Current action and preconditions to check: trajectory_clear

Your task: For each precondition in the list above, predict whether it will hold at this action.

Consider the current scene as observed from the mobile robot's camera, and analyze the predicted future states of all dynamic agents (e.g., people, animals, vehicles, or any moving entities) within the NEXT SECOND.

IMPORTANT: Only answer "very likely" if you are absolutely certain—based on strong, clear evidence—that a dynamic agent will violate the precondition in the predicted future state. Do NOT answer "very likely" for unlikely, ambiguous, or low-probability risks.

Ask yourself for each precondition: Is there a high probability, with clear and convincing evidence, that the predicted future states of any dynamic agent will interfere with the predicted future state of the currently executing action within the NEXT SECOND, causing that precondition to fail?

Assess the risk level based on these predictions. Use "likely" or "very likely" if motions create a clear risk of interference.

Use "neutral" or "improbable" if agents are nearby but their predicted paths are clearly diverging or non-conflicting.

Failure Risk Categories: "very improbable", "improbable", "neutral", "likely", "very likely"

Answer Format: Output ONLY the probability_of_failure value from these categories: "very improbable", "improbable", "neutral", "likely", "very likely"

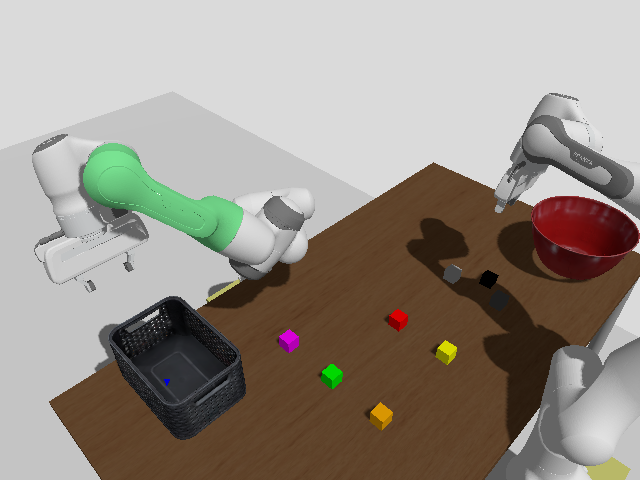

Answer: very improbable